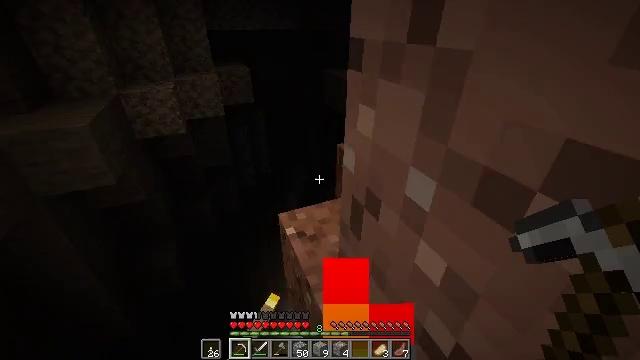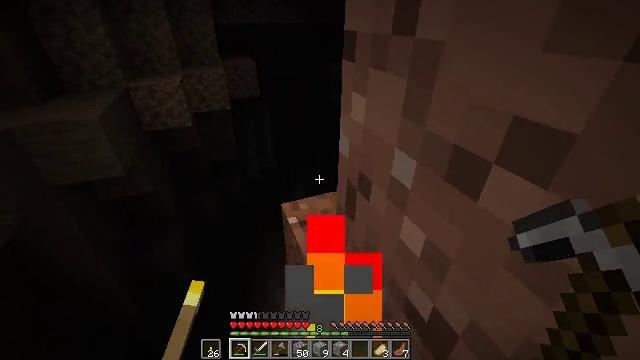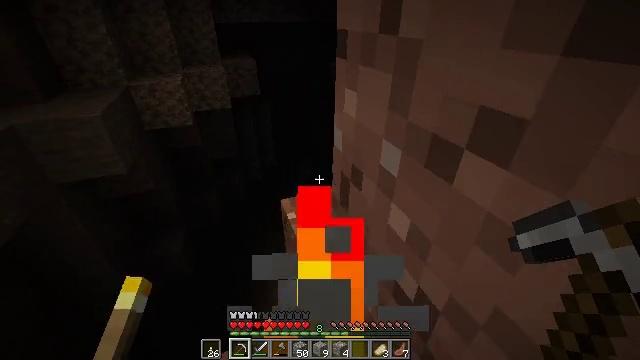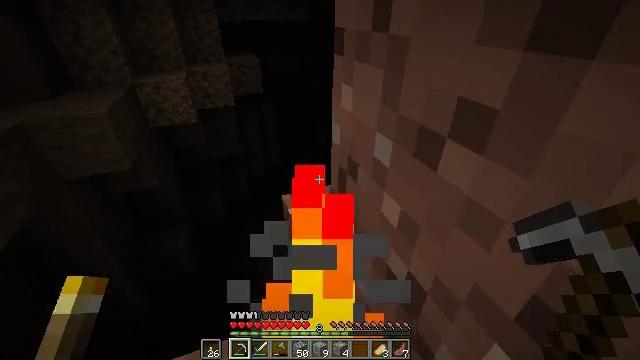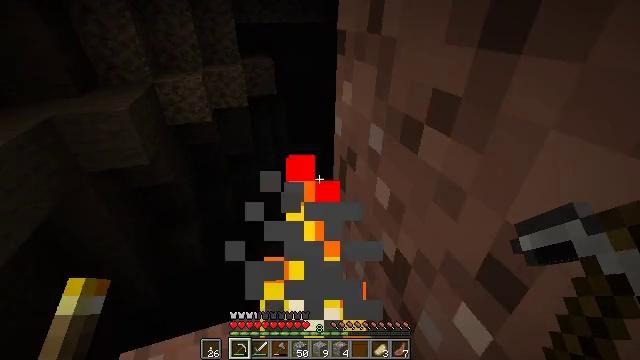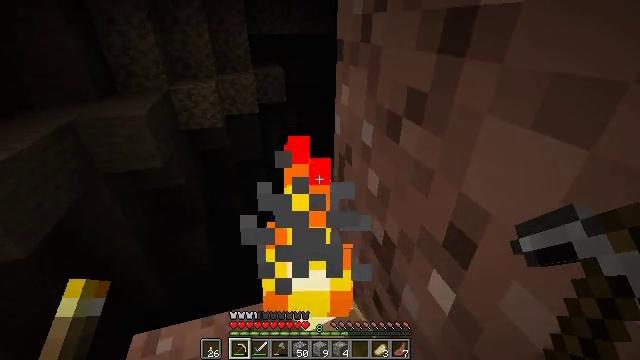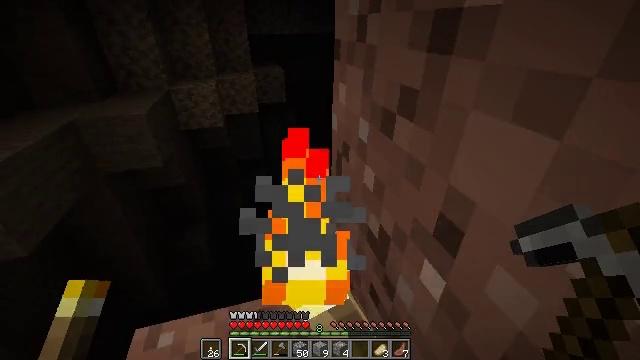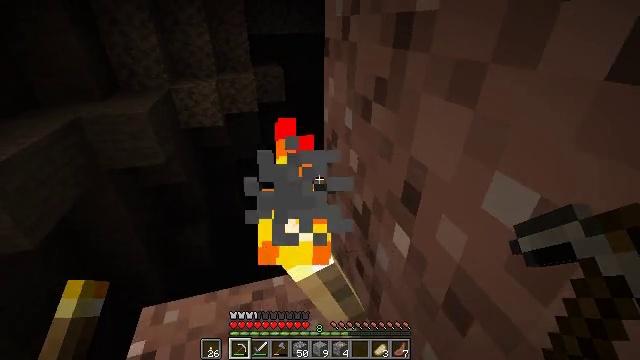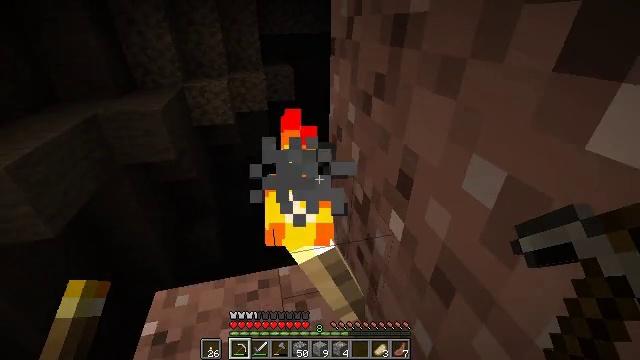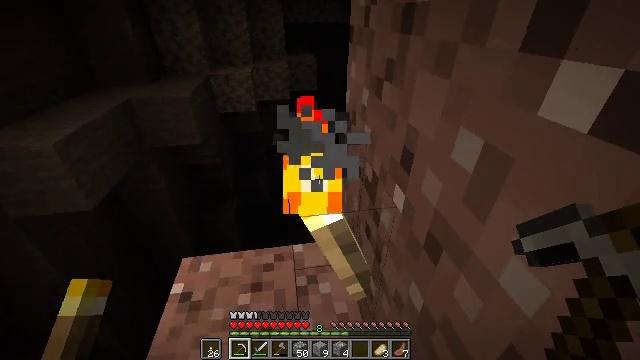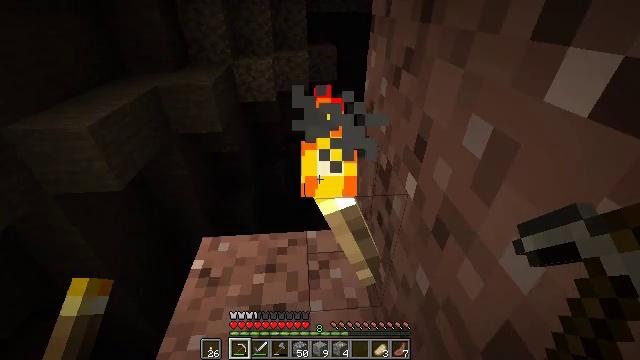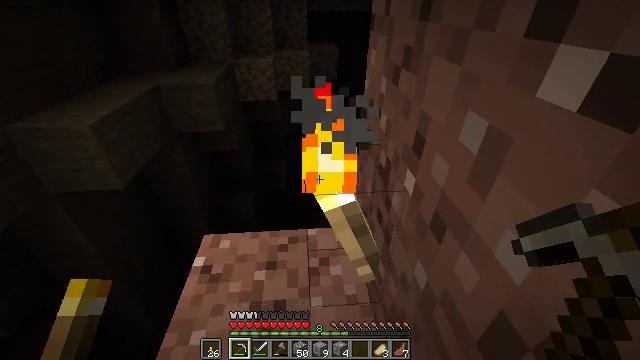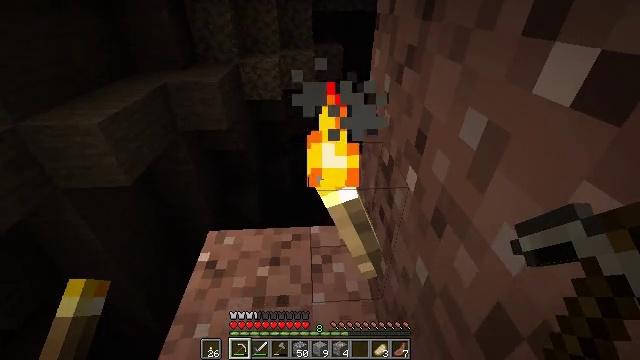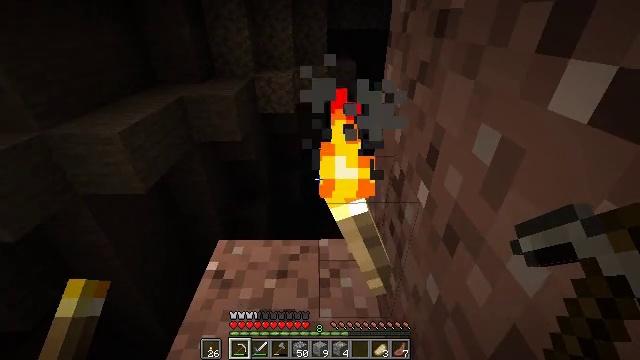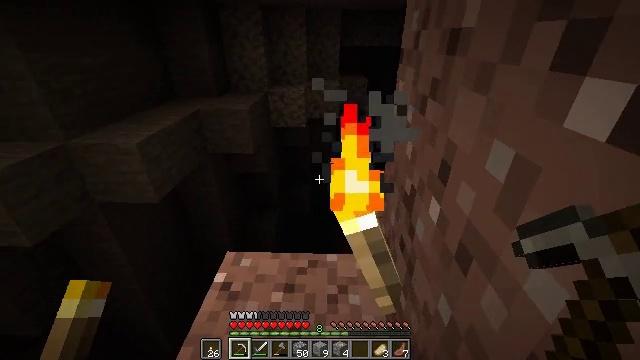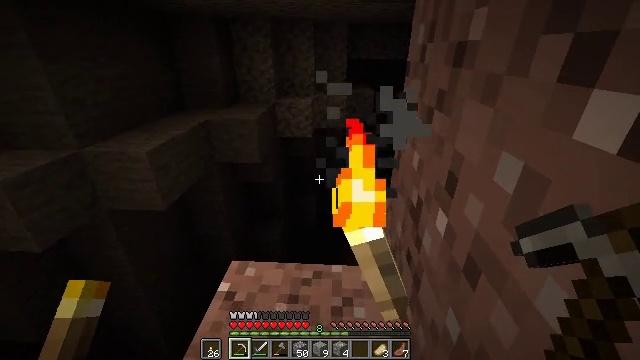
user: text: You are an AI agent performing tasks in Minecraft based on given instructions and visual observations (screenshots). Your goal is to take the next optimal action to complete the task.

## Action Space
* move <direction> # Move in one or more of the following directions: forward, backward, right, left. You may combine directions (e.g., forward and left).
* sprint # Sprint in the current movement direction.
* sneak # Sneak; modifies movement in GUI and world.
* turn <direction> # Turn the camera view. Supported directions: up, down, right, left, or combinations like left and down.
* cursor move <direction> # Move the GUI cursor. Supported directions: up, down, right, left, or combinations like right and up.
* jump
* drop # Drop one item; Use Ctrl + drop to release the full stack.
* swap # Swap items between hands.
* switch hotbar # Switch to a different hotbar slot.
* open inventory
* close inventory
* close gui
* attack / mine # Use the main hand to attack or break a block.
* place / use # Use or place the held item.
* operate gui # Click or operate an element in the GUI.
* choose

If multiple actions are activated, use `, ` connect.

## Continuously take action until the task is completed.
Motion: motion action
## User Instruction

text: Break the wall torch for relocation.
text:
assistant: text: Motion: move back and move right, sneak, turn left and down
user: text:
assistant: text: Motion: move back and move right, sneak
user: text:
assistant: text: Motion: move back and move right, sneak
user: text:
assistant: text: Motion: move back and move right, sneak, turn left
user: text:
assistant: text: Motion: move back and move right, sneak, turn left and up
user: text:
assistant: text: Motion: move back and move right, sneak
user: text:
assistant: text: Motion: move back and move right, sneak
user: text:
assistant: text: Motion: move back and move right, sneak, turn left
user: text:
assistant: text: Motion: move back and move right, sneak, turn left and down
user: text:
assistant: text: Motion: move back and move right, sneak, turn left and down
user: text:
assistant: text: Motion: move back and move right, sneak
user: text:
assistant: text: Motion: move back and move right, sneak, turn left
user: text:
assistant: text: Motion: move back and move right, sneak, turn left and up
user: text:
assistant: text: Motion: move back and move right, sneak, turn left and up
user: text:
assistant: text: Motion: move back and move right, sneak, turn left and up
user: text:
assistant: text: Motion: move back and move right, sneak
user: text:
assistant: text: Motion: move back and move right, sneak
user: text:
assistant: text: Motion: move back and move right, sneak
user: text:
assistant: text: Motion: move back and move right
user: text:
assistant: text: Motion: move back and move right
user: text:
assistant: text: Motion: move back and move right
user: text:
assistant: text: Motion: move back and move right
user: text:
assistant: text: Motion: move back and move right
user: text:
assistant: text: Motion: move back and move right
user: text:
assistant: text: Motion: move back and move right, turn up
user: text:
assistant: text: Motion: move back and move right, turn up
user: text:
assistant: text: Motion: move back, turn right and up
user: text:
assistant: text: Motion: move back, turn up
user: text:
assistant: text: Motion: move back
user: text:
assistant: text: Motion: move back, turn up